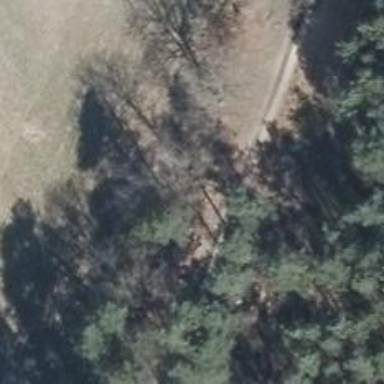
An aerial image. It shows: Row of trees in natural setting.